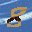
Label: 8